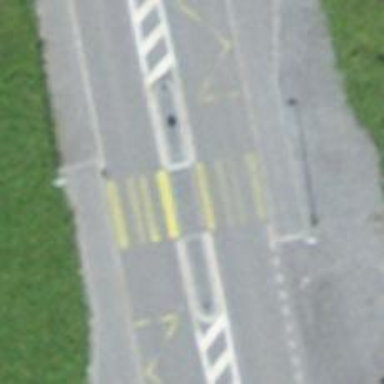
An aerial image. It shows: Uncontrolled crossing with pedestrian island.